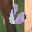
Label: 6